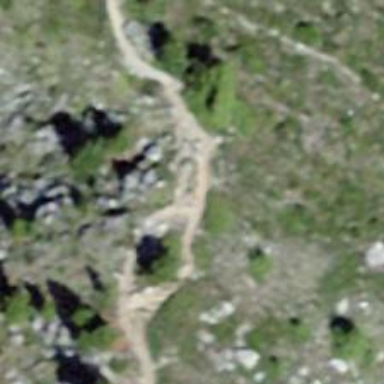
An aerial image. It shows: Path.